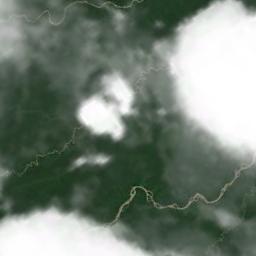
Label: cloud